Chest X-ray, PA view. Patient: 18 years old, sex F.
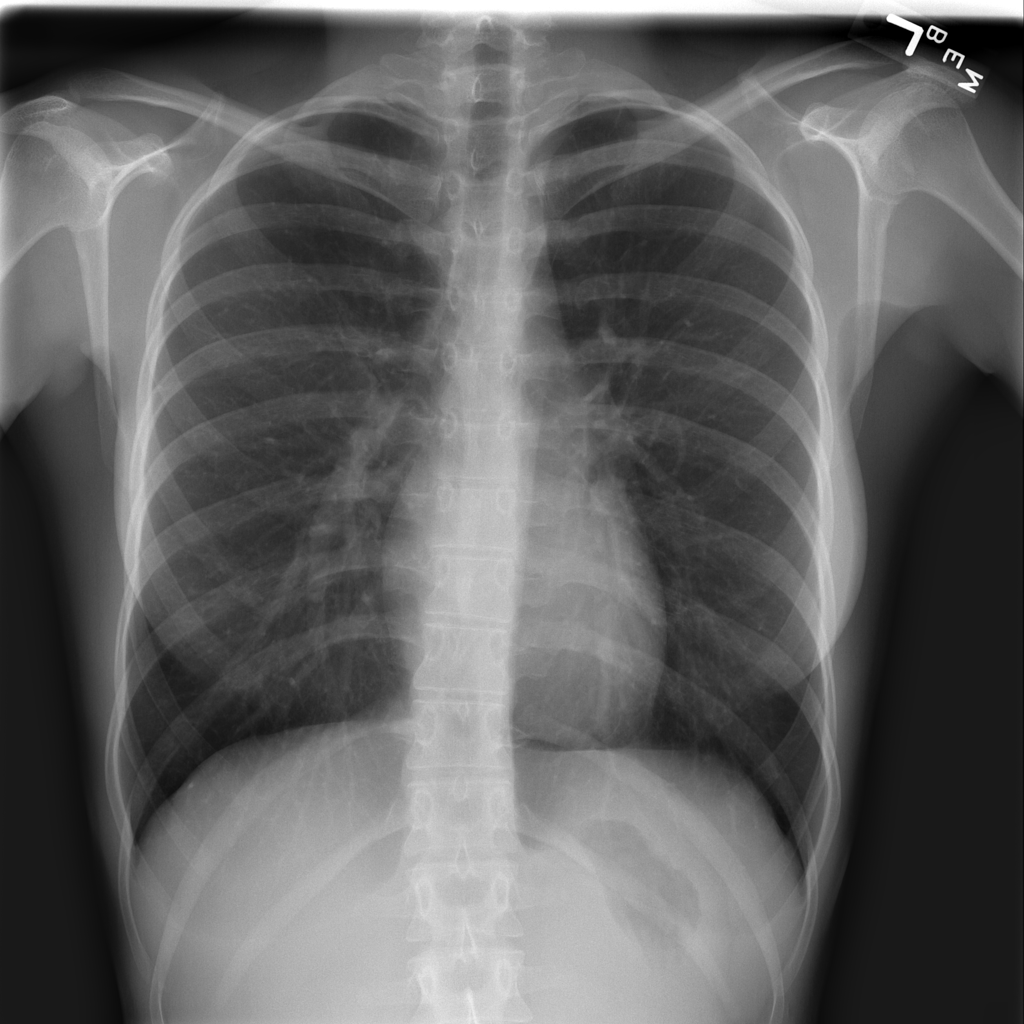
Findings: No Finding